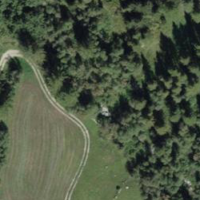
EUNIS habitat code: 41
Species observed at this site:
Lophophanes cristatus
Parus major